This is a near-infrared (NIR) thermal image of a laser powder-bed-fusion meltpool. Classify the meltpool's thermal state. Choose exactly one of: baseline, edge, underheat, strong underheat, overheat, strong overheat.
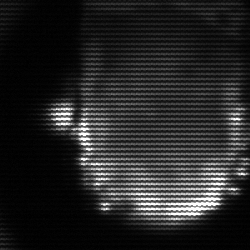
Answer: baseline